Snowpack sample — Buffalo Mountain, Silverthorne, Colorado, USA (1/25/25, 10:11 AM MST)
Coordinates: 39.6222, -106.1139
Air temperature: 22 °F
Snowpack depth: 110 cm
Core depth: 40 cm
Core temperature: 46.4 °F
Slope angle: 12°, slope face: 102°
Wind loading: high
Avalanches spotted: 0
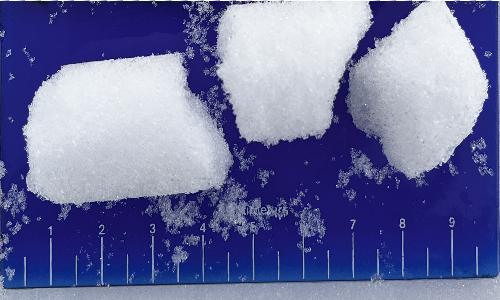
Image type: core
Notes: No avalanches nearby, collected on the outskirts of a fire break 15 meters from the treeline, on way to Buffalo and Red Mountain